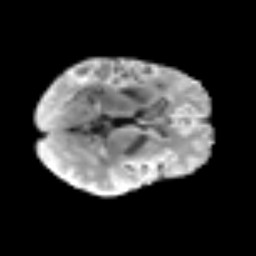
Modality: T2w
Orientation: axial
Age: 54
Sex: female
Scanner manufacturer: siemens
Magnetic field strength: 3 T
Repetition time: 3.2 s
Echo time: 0.081 s